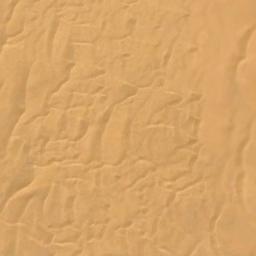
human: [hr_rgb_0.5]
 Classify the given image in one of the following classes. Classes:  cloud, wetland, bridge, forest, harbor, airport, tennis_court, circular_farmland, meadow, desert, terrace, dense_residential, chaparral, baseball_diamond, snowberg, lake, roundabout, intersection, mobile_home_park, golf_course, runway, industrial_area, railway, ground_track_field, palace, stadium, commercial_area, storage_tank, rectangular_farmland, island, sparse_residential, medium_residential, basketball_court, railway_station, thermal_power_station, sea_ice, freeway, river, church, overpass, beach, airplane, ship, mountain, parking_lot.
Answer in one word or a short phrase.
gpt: desert